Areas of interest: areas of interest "Car Dealership"
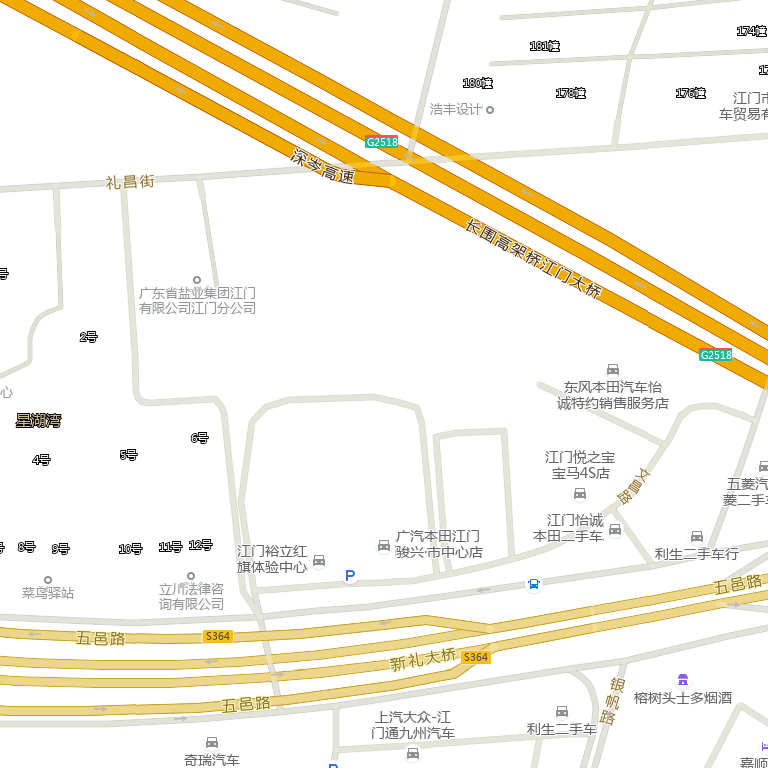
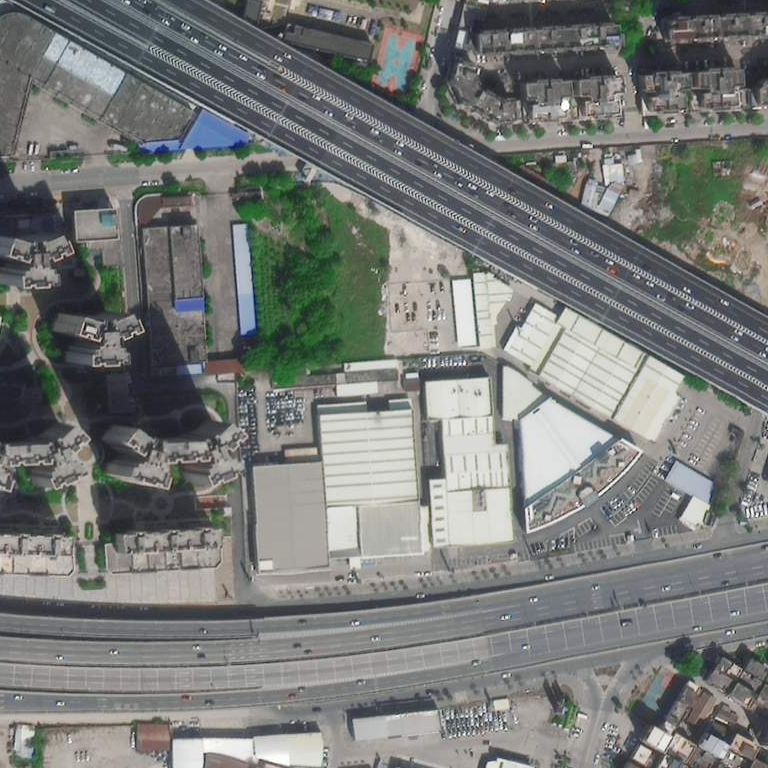